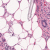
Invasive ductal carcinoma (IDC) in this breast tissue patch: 0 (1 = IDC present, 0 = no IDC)